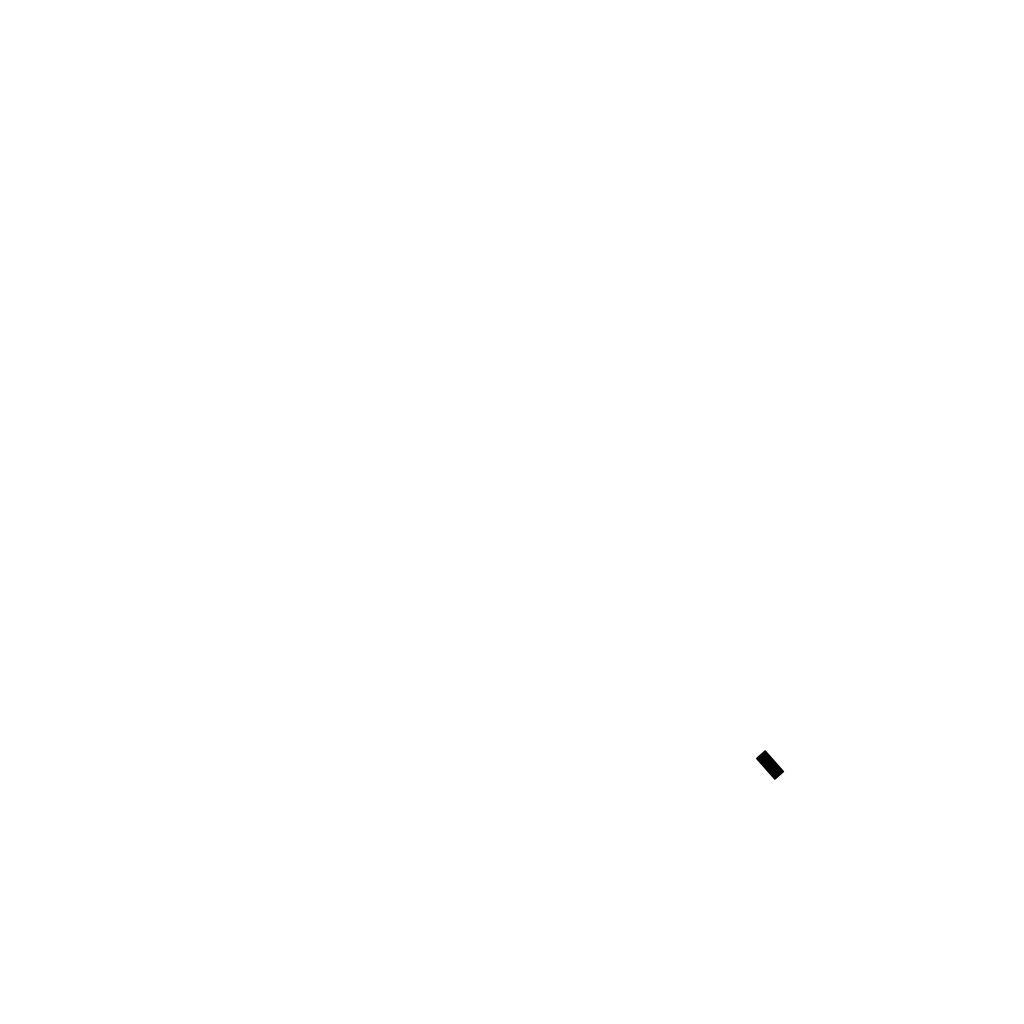
Tags: overhead vector_map, agriculture, business, recreation, individual_rise, density_1, Building, 1.0 km²